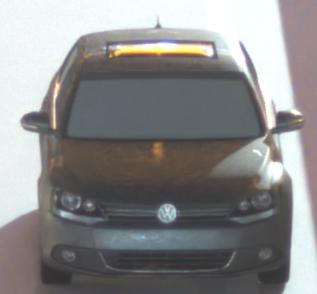
Make: VW
Model: Jetta 1.2 TSI
Detailed model: Jetta (IV)
Model produced from: 2011/01
Model produced until: 2014/08
Doors: 4
Color: gray
Road condition: dry road
Daytime: night
Contrast: high contrast